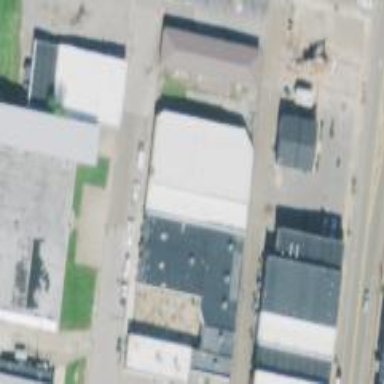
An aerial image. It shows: Building.